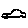
Label: car